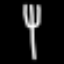
Label: fork